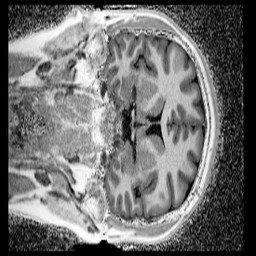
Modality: UNIT1_denoised
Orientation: coronal
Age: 13
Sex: female
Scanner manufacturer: siemens
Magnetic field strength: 3 T
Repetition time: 4 s
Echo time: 0.00299 s